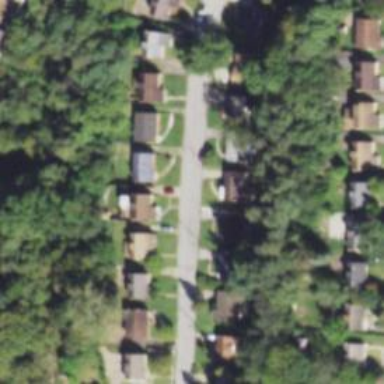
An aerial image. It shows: Driveway.